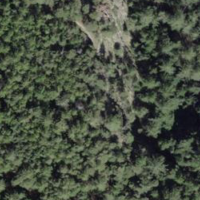
EUNIS habitat code: 43
Species observed at this site:
Draba aizoides